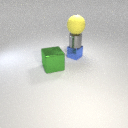
large green metal cube to the left of small blue metal cube